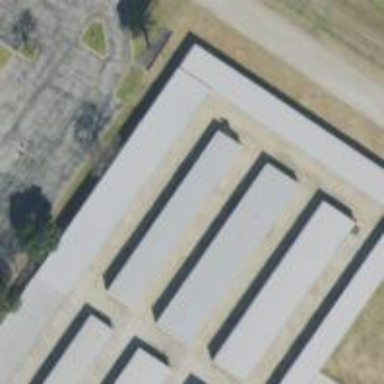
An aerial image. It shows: Warehouse.